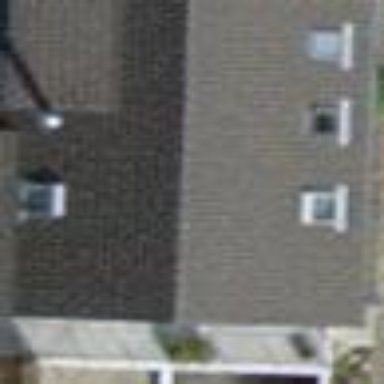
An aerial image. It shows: Building with tile roof.